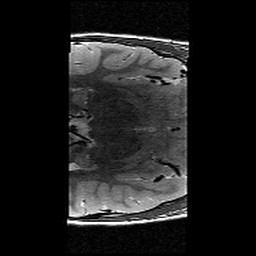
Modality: T2w
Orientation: axial
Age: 9
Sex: male
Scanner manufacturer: siemens
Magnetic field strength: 3 T
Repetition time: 9.23 s
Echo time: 0.067 s